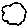
Label: cloud